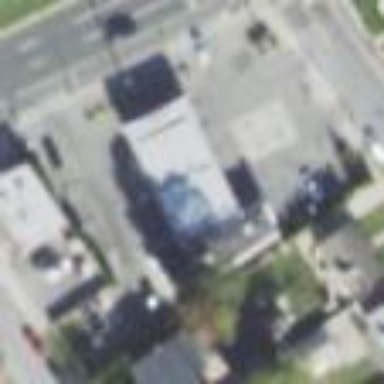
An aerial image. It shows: Fuel station.